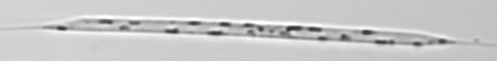
Label: Rhizosolenia